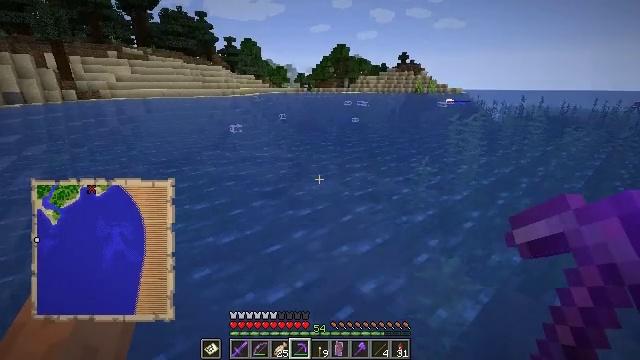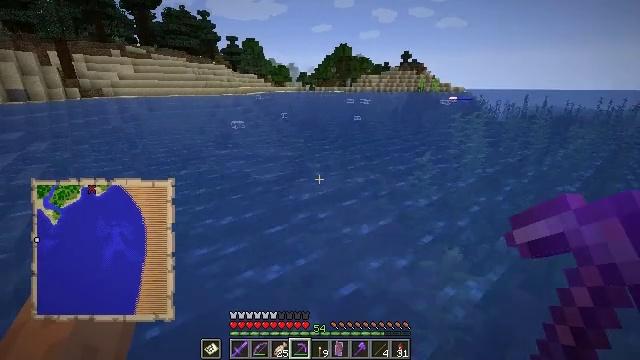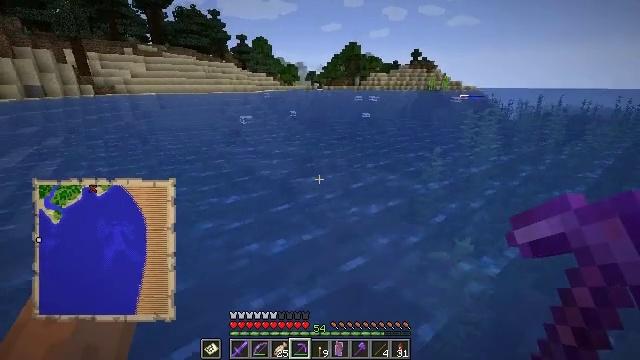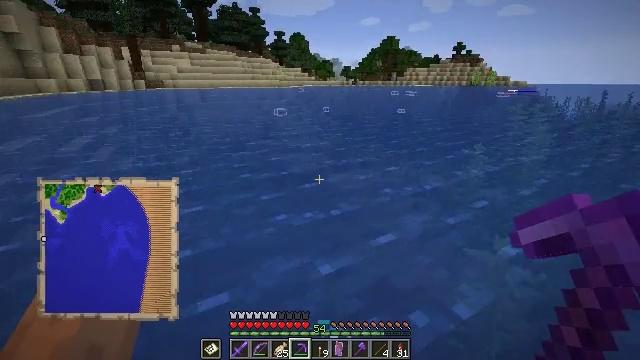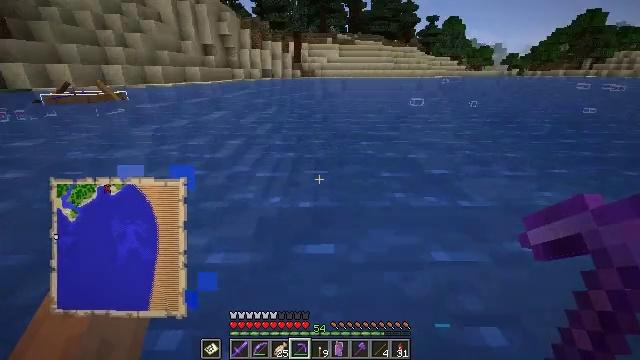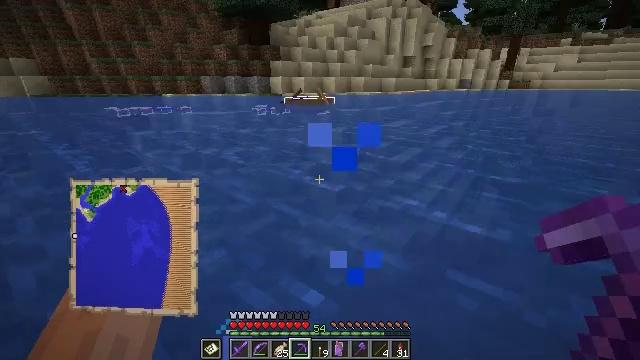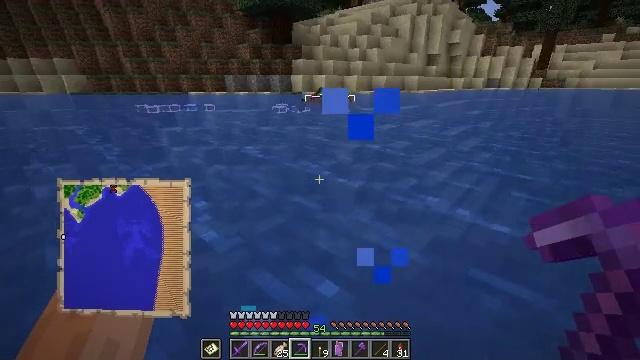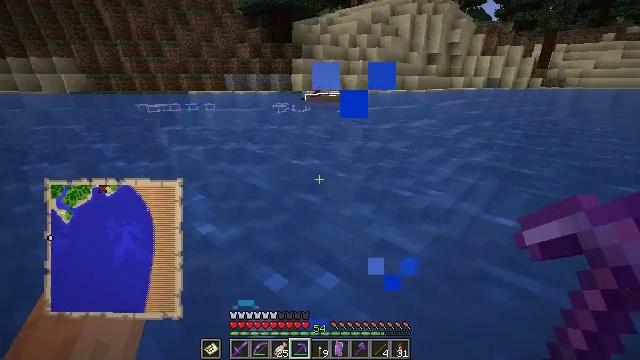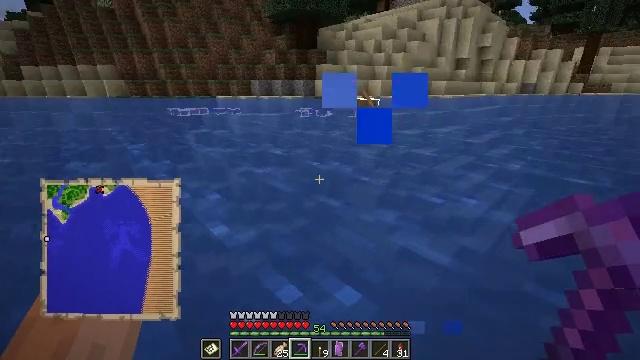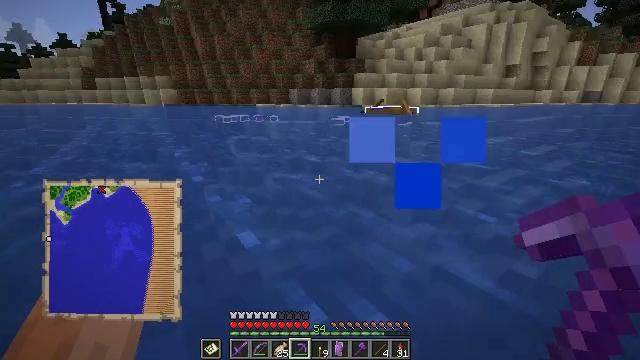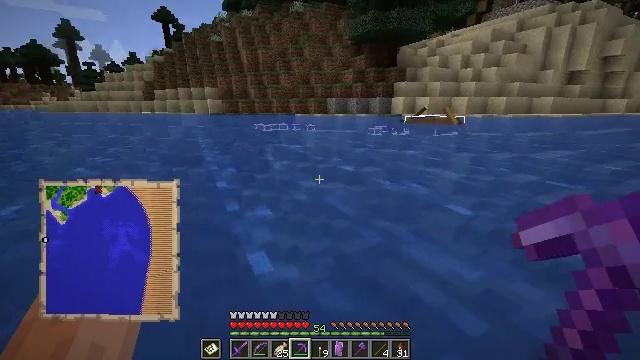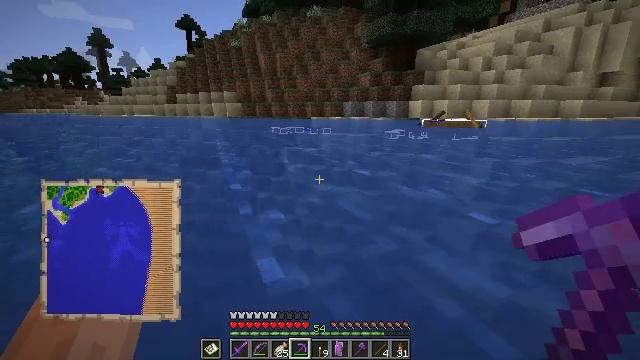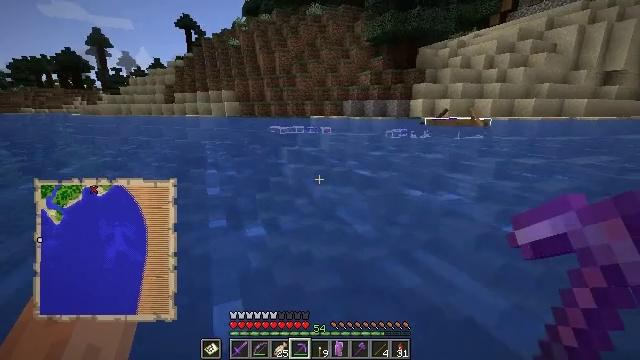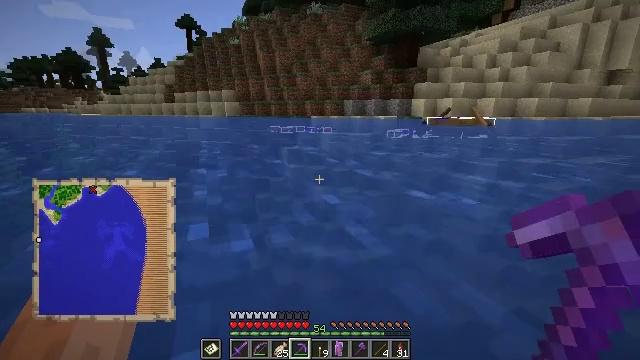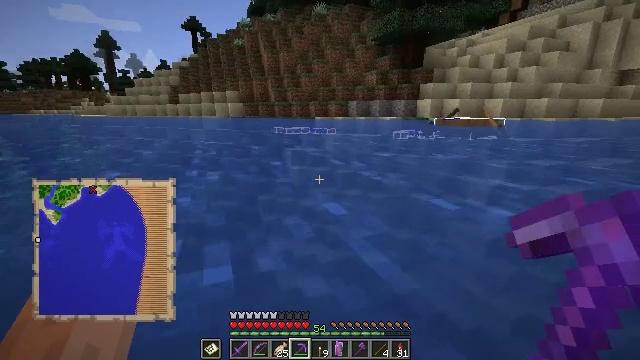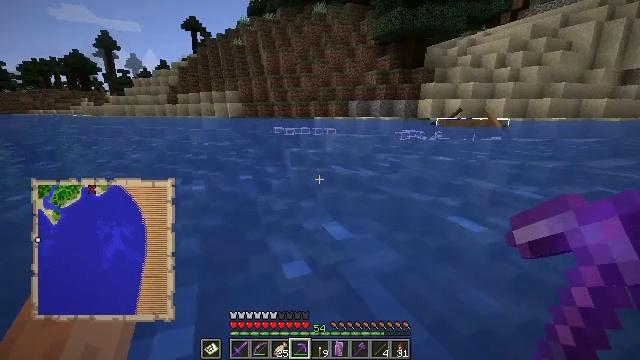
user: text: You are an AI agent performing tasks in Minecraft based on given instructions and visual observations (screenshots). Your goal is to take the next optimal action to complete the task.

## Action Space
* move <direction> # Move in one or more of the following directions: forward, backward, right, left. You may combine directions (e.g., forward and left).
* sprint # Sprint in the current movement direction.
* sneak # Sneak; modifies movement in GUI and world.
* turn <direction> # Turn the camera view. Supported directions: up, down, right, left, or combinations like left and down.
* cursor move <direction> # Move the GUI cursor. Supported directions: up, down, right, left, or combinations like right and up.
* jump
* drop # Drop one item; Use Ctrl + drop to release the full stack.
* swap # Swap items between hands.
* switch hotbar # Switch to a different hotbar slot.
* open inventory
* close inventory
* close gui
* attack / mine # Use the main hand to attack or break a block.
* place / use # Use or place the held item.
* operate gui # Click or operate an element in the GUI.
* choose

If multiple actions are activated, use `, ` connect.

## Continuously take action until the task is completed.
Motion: motion action
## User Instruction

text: Mine sand by the water.
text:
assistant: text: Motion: jump
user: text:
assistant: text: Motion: turn left, jump
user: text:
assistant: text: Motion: turn left, jump
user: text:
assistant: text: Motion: turn left and down, jump
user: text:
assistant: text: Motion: turn left and up
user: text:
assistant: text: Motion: turn left
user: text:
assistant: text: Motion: move forward
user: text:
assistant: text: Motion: move forward, turn left and up
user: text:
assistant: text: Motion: move forward, turn left and up
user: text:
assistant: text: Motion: move forward, turn left and up
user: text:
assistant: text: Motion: move forward, turn left
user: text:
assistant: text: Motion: move forward
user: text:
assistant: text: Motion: move forward
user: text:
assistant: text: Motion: move forward
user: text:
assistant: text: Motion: move forward, jump
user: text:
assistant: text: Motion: move forward, jump
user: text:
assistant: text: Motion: move forward, jump
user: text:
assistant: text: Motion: move forward, jump
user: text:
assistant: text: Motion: move forward, jump
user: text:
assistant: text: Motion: move forward
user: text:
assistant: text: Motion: move forward
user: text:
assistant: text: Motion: move forward
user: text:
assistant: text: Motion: move forward
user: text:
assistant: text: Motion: move forward, turn right
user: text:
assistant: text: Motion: move forward, turn right
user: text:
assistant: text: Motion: move forward
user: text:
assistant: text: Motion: move forward
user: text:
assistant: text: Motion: move forward
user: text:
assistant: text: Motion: move forward
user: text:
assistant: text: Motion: move forward